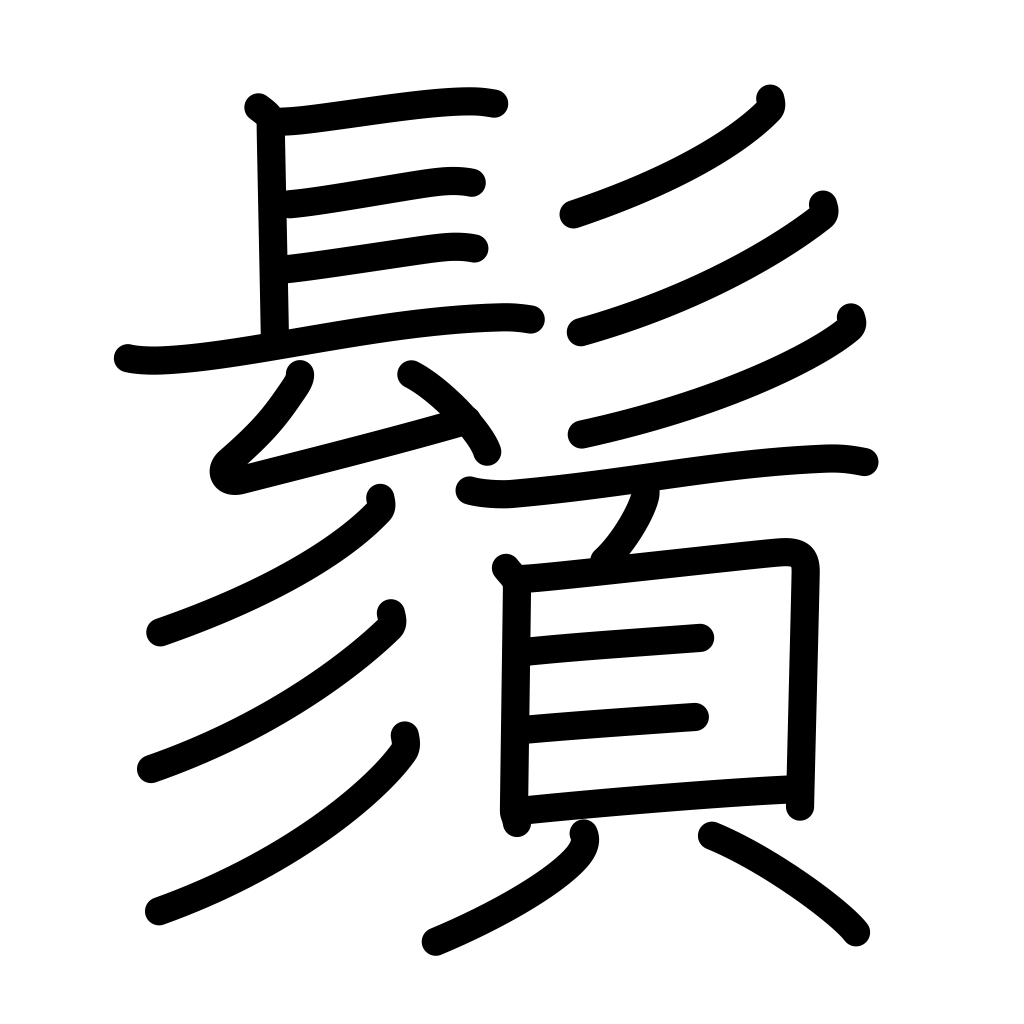
Meaning: beard, mustache